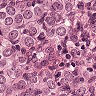
Metastatic tissue present: yes